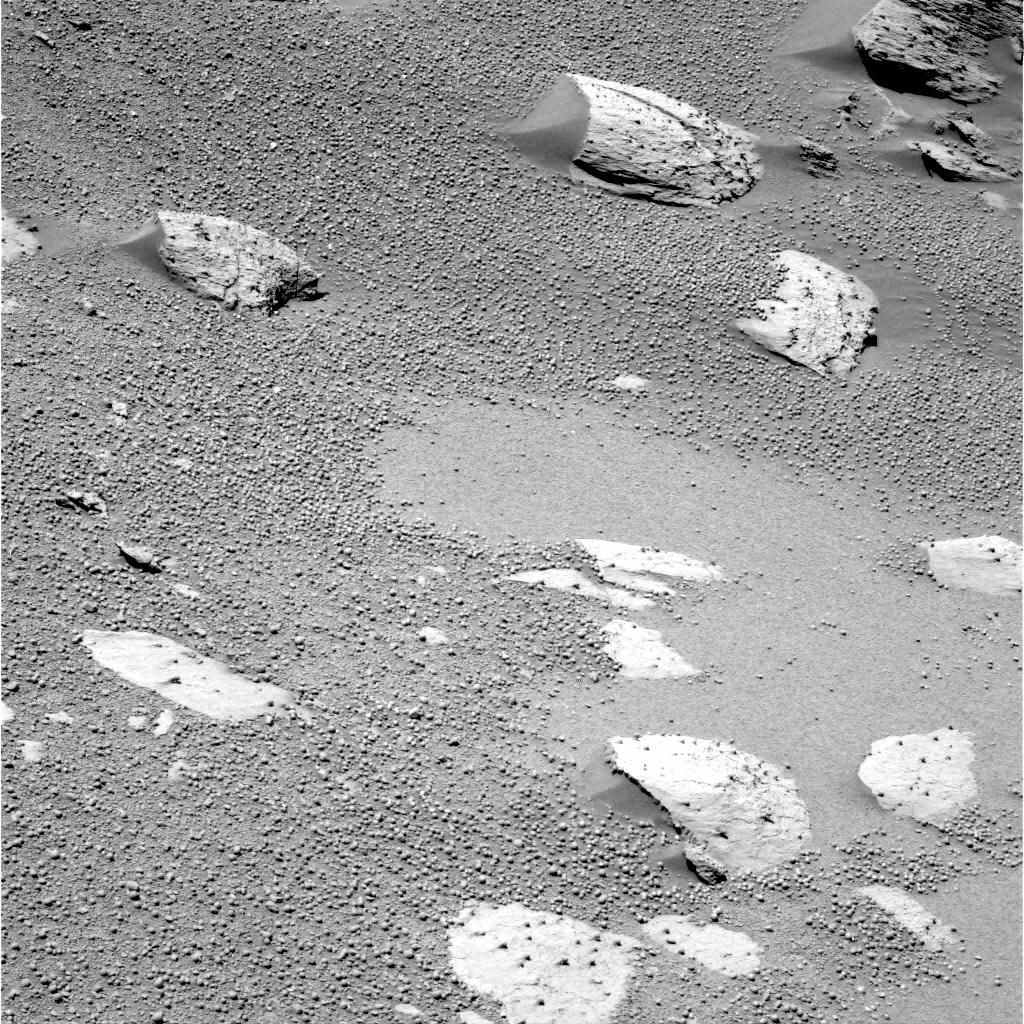
Terrain classes present: Bedrock, Gravel / Sand / Soil, Rock, Shadow